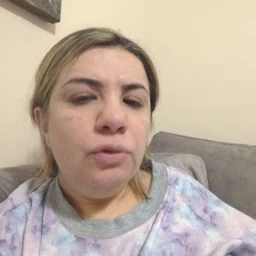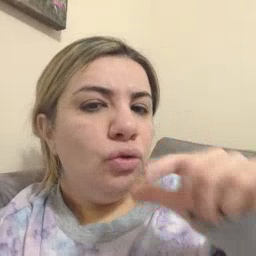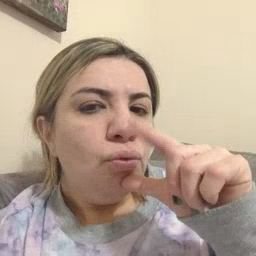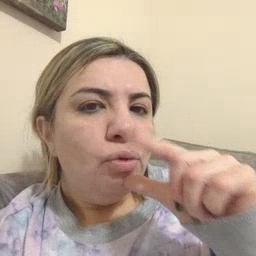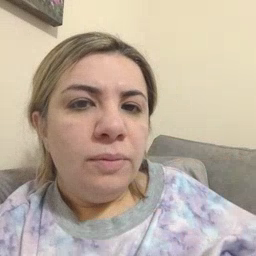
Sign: who